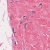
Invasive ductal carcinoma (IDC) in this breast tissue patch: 0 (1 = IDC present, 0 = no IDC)